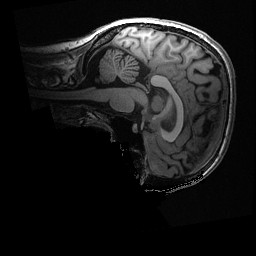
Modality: T1w
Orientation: sagittal
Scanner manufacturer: ge
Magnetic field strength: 3 T
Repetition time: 0.008164 s
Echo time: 0.003184 s